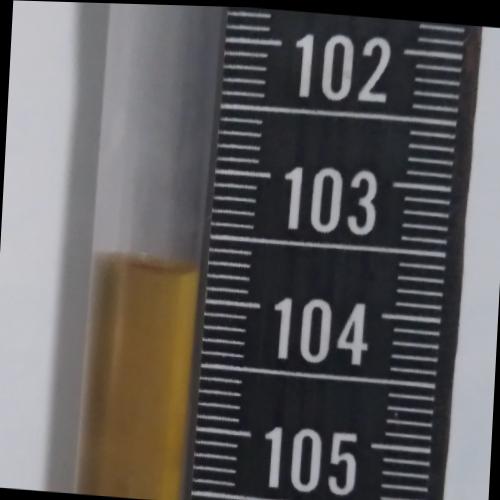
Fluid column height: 103.8 cm